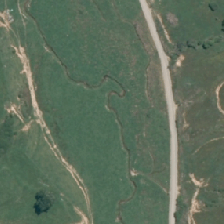
Land cover: herbaceous_freshwater_vege